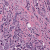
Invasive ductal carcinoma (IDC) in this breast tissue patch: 1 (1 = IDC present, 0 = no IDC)